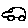
Label: car